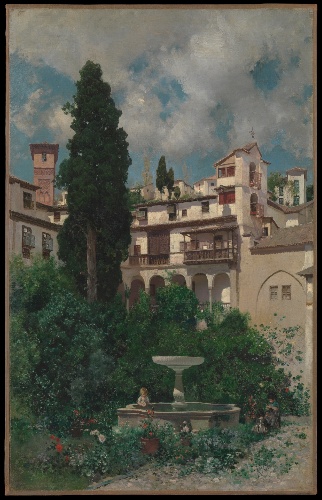
Title: A Spanish Garden
Artist: Martín Rico y Ortega
Artist bio: Spanish, Madrid 1833–1908 Venice
Date: 1871
Object type: Painting
Classification: Paintings
Medium: Oil on canvas
Dimensions: 24 x 15 1/4 in. (61 x 38.7 cm)
Department: European Paintings
Credit line: Bequest of Stephen Whitney Phoenix, 1881
Accession year: 1881
Repository: Metropolitan Museum of Art, New York, NY
Tags: Buildings|Fountains|Gardens|Boys|Girls